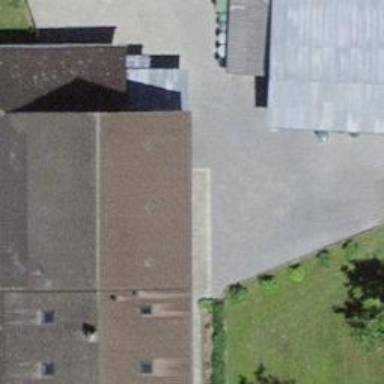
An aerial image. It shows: Farm building.